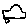
Label: car